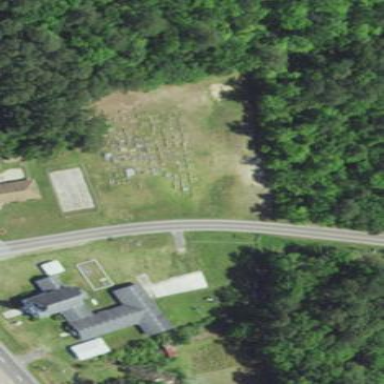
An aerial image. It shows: Graveyard.